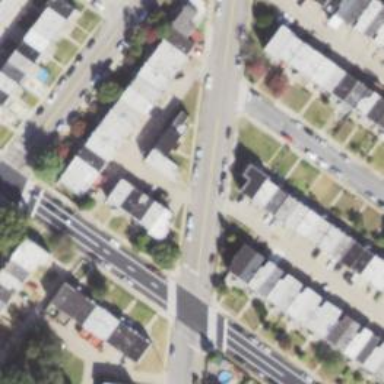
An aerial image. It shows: Alley classified as service road.